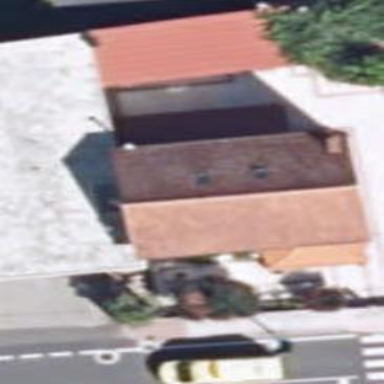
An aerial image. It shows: Simple and straightforward house.